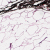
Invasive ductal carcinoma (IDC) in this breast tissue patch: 0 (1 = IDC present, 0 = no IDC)